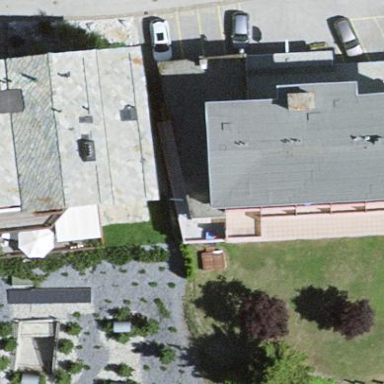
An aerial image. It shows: Hotel building.